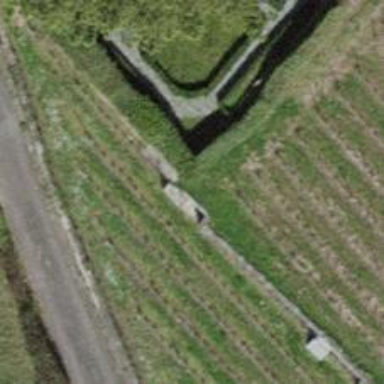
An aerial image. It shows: Wall barrier.